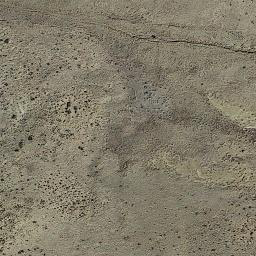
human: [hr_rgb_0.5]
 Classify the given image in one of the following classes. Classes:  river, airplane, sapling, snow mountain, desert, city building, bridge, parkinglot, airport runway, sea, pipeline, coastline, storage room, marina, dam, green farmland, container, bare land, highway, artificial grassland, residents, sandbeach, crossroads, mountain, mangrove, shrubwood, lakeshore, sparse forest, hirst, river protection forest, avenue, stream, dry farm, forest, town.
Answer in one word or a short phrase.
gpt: bare land